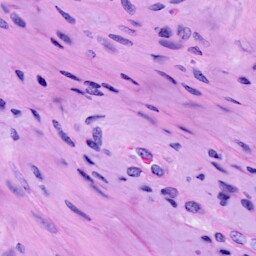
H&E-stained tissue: Cervix